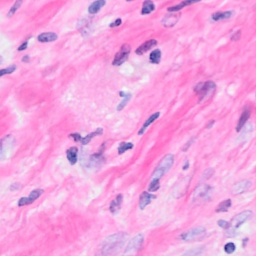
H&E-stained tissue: Breast